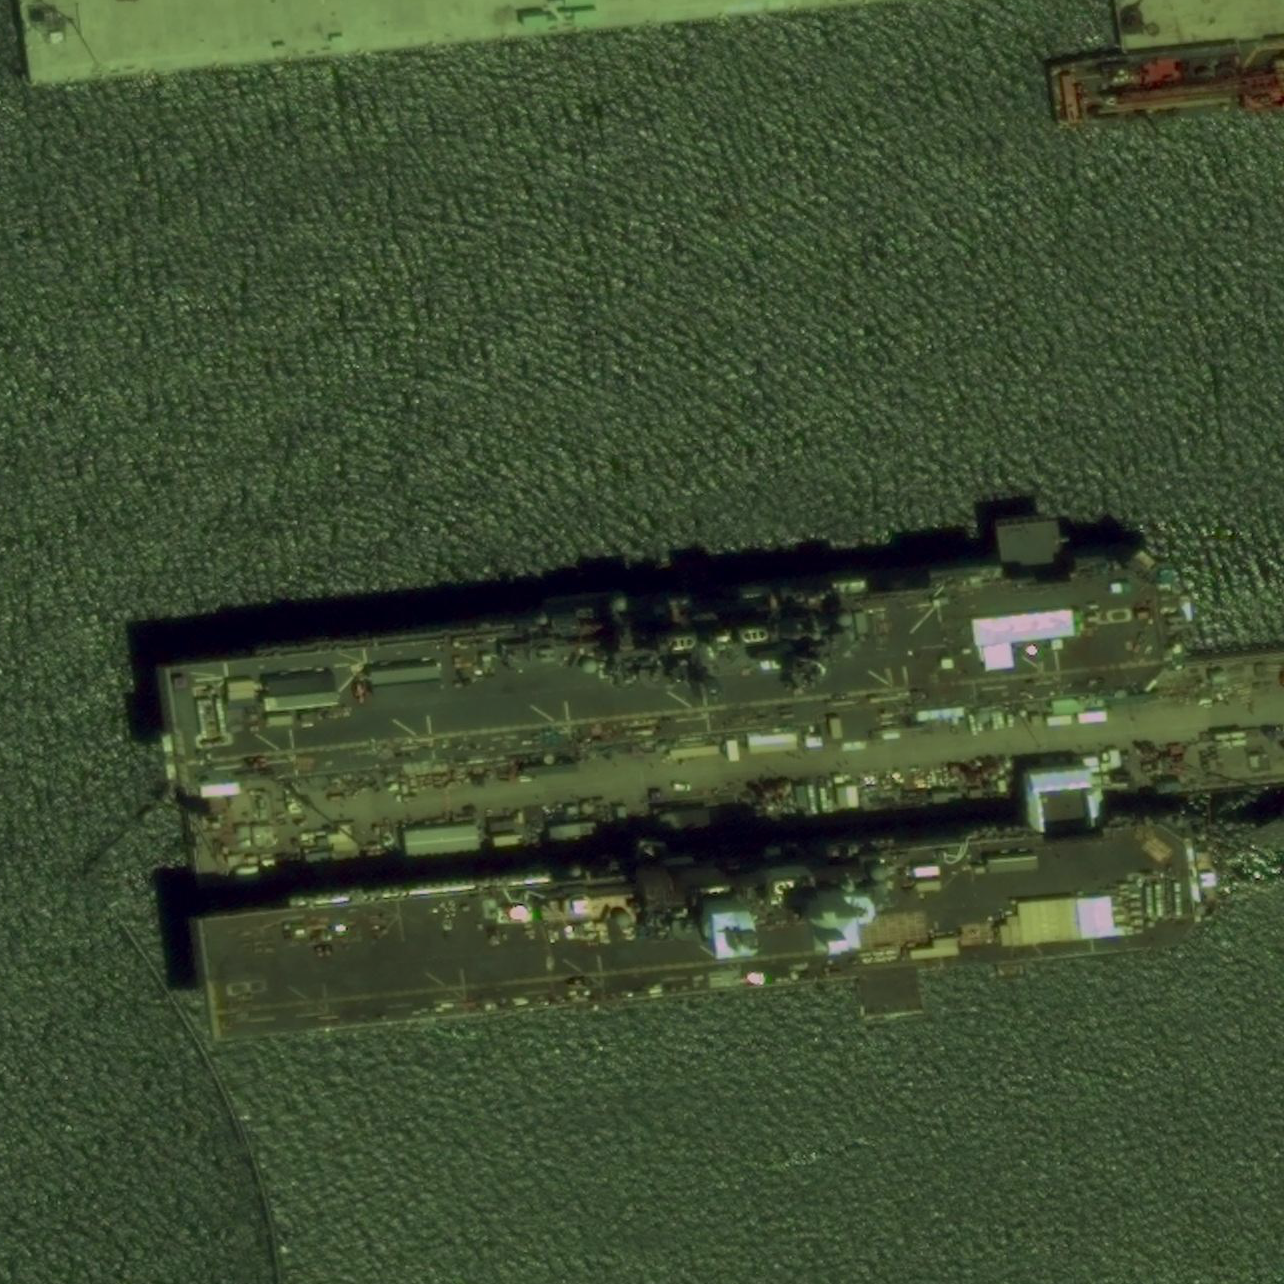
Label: assault